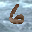
Label: 6